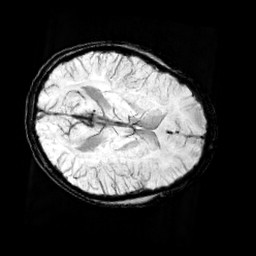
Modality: minIP
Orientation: axial
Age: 12
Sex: female
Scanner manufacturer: siemens
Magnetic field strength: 3 T
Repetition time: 0.027 s
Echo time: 0.02 s